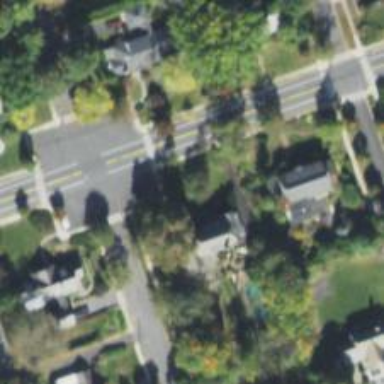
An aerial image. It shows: Neighborhood.